Interaction volume radius: 5 \u00c5
Interaction volume height: 15 \u00c5
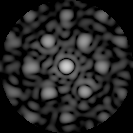
Disorder parameter: 0.5074